Question: I created a basic database via SQL Server, with the tables generated by the following code:
'''
CREATE TABLE [dbo].[Characters]
(
[ID] INT NOT NULL PRIMARY KEY,
[Name] varchar(MAX) NOT NULL,
[RefName] varchar(8) NOT NULL
)
CREATE TABLE [dbo].[Players]
(
[ID] INT NOT NULL PRIMARY KEY,
[Name] VARCHAR(MAX) NOT NULL,
[SkypeHandle] VARCHAR(MAX) NOT NULL
)
CREATE TABLE [dbo].[CharacterOwnership]
(
[CharacterID] int NOT NULL,
[PlayerID] int NOT NULL,
CONSTRAINT <URL>,
CONSTRAINT <URL>,
)
'''
Dragging the tables over from Server Explorer in Visual Studio 2012, I generated the following diagram:

As far as I can tell, I set up the primary keys and foreign keys correctly.
With
'''
var db = new DBClassesDataContext();
'''
LINQ is able to access every table, and any field of that table without issue. However it bring up associated tables.
I have setup another project with LINQ to SQL (with another database) in the past few days and didn't have this issue before. Googling around everyone else who has had this issue that I can find had it because the PKs and FKs were not correctly configured, however as before stated they correct to me. (If they're not, feel free to point out the error of my ways!)
I have also followed advice saying to close Visual Studio and reopen, but to no avail.
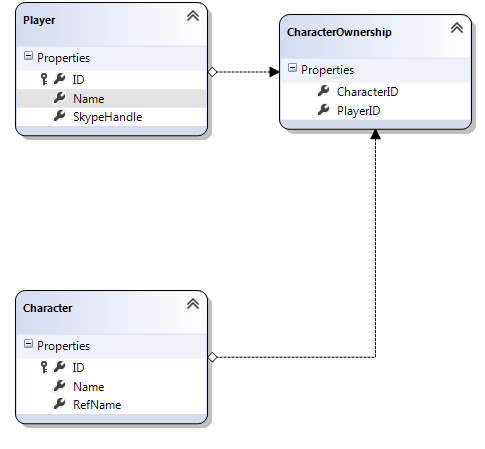
Answer: So I figured it out. For those who might come across this via Google:
I'm not sure why--logically--this would need to be the case, but I imagine it's some background nature of LINQ to SQL.